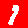
Digit: 1